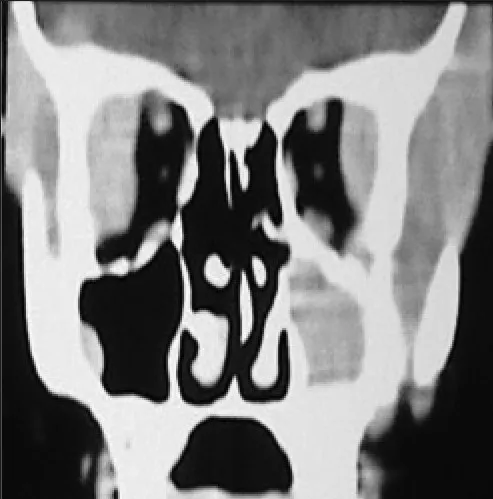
Coronal CT showed the left maxilla also infiltrated by the lesion.
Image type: radiology (ct)